Question: I have a chart in SSRS with horizontal and vertical axis. The chart is as shown in the figure below. I need to add some calculated labels (marked with black) on top of the chart (example is from Excel). How can this be done in SSRS charts?
Labels and smart labels won't work in this case because of the series. It will show values for each group (ex: red, blue, yellow). I just want it once in the totals.

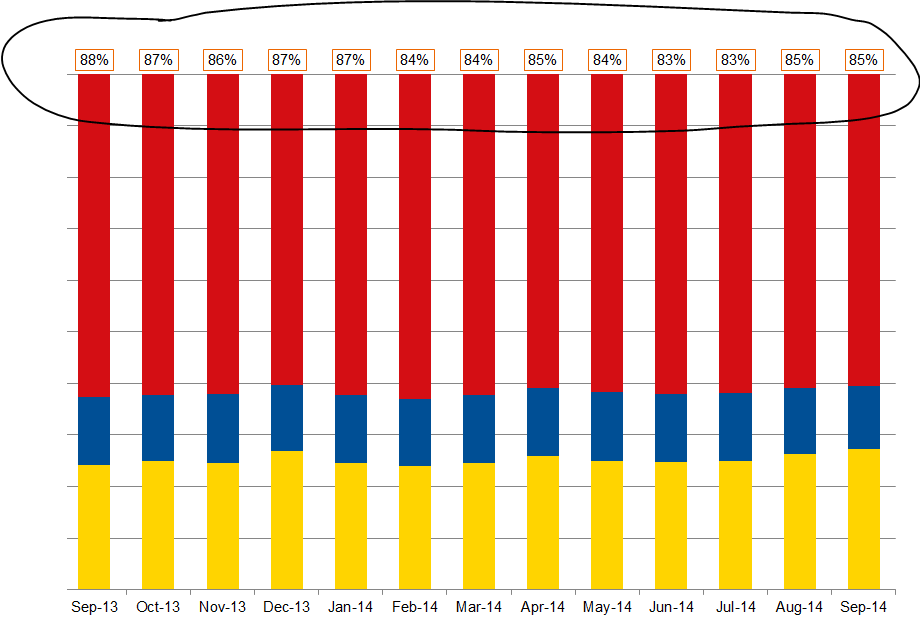
Answer: 1. I found that the best way is to create a new chart (ex: Line Chart) with value 0.
2. Then select Secondary Axis for the Horizontal Axis.
3. Set the Data Point --> Axis Label to whatever you want.